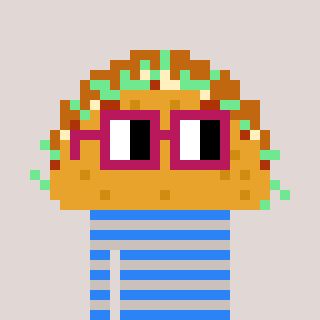
a pixel art character with square dark red glasses, a taco-shaped head and a foggrey-colored body on a warm background